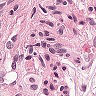
Metastatic tissue present: yes